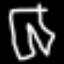
Label: pants